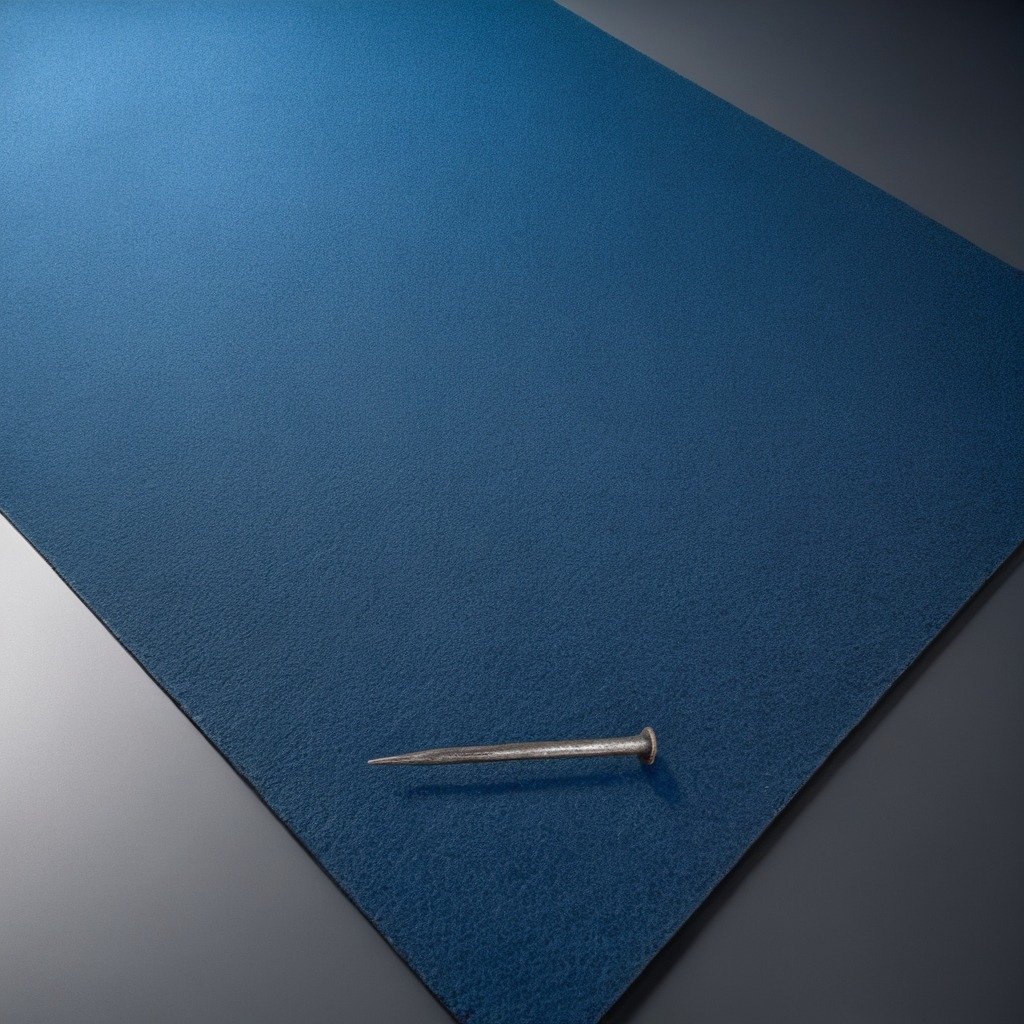
A nail is lying on the granite tabletop.